Aerial crown-view tile of a tropical tree (Barro Colorado Island, Panama), acquired 20250512:
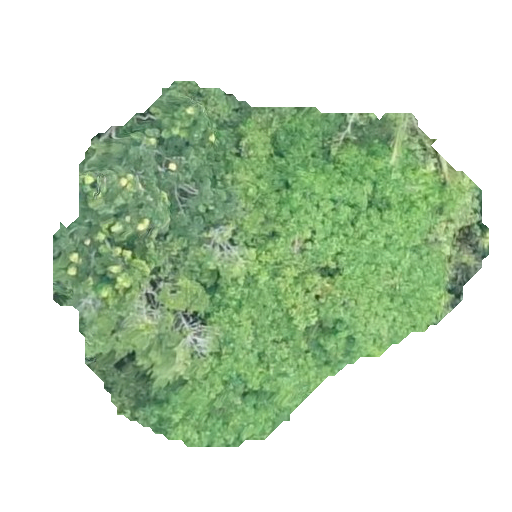
Species: Hura crepitans
GBIF accepted scientific name: Hura crepitans
Crown area: 160.31 m²